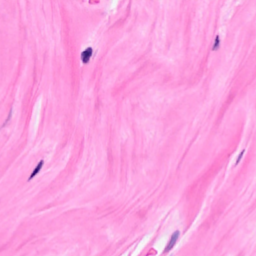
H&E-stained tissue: Breast